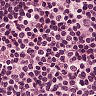
Metastatic tissue present: no